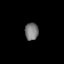
Tissue: lung
Cell type: Fibroblasts
Senescence score: 0.5751
Nuclear area (px): 227
Mean DAPI intensity: 123.339